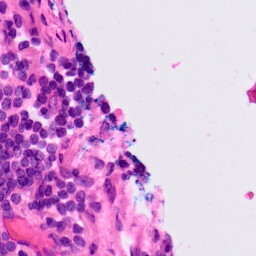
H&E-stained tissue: Lung